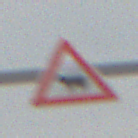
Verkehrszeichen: ViehtriebRechts
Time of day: MorningAfternoon
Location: Outdoor (Nature)
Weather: Overcast
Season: Winter
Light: Natural